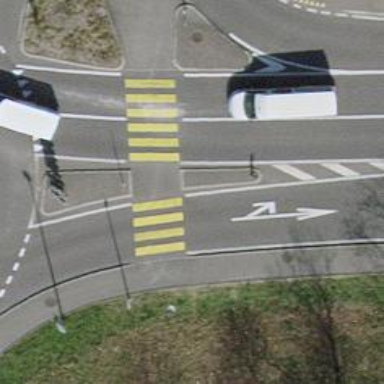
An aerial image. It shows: Marked crossing with zebra markings on the road.